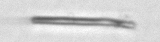
Label: fiber